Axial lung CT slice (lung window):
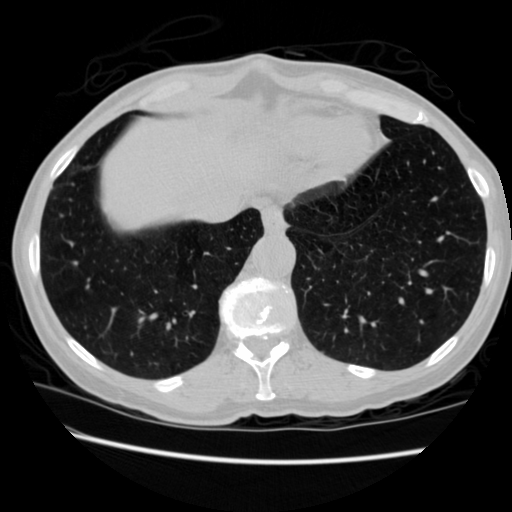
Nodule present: no